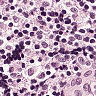
Metastatic tissue present: no